Question: I'm using Git in Visual Studio and suddenly got this conflict on all files
I can click through each and every conflict and choose Take Source, but since there are 534 conflicts, I would rather do a batch resolve on the command line. What would be the appropriate commands to resolve all these conflicts?
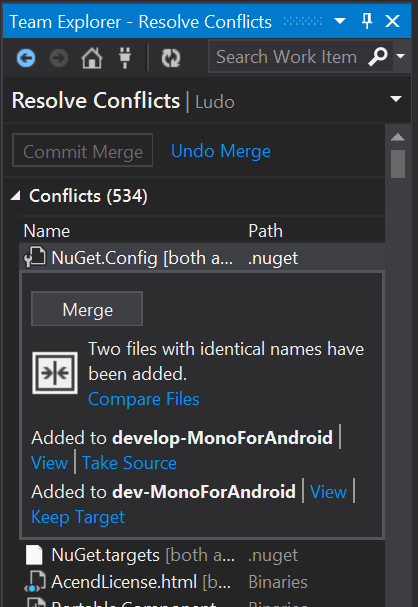
Answer: Check the differences between the conflicts reported by Visual Studio.
It is possible that they are about eol style onle (end-of-line LF vs. CRLF)
You can try setting 'git config core.autocrlf true/false' to see what would work best, but this Q/A page does mention that the <URL>.
---
The <URL>:
> I'm looking for a command to do that for all conflicts in one operation, because doing it for all 500 conflicts would take a lot of time
As mentioned in "<URL>", you could, in the root folder of your repo, do a:
'''
git checkout HEAD -- .
'''